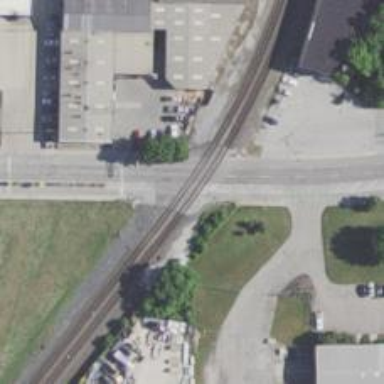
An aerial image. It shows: Railway crossing.